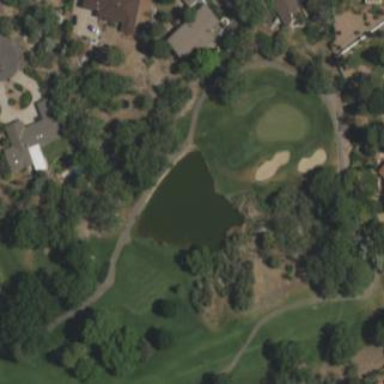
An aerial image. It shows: Water hazard on golf course. The hazard is natural water feature.